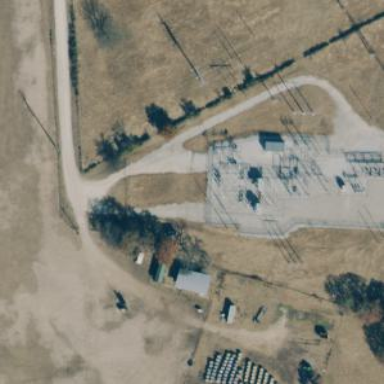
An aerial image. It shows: Fenced power substation at the transmission level.